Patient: sex M, age 68
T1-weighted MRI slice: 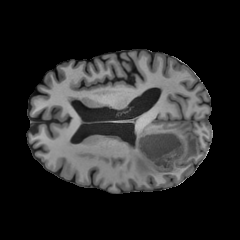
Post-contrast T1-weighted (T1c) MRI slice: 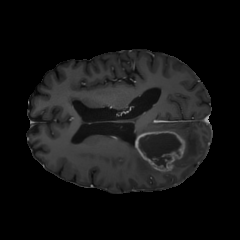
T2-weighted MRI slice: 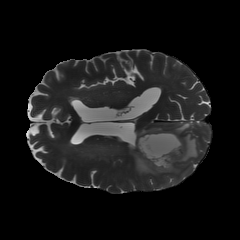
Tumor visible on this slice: yes
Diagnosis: Glioblastoma, IDH-wildtype
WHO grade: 4